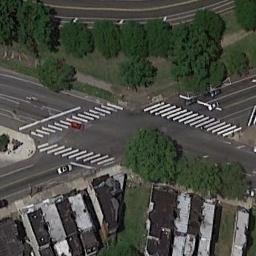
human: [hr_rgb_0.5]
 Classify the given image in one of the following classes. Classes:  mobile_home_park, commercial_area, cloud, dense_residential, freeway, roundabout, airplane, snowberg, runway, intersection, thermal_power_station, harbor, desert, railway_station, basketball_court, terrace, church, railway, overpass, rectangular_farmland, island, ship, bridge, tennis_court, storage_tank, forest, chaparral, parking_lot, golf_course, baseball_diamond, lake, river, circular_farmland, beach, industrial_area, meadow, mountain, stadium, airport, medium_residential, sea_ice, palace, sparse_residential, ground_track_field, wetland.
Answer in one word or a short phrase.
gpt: intersection